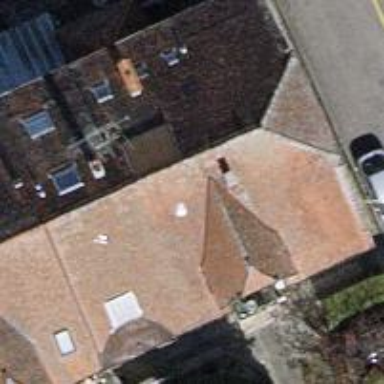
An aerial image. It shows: Gabled roof adorns the apartments building.